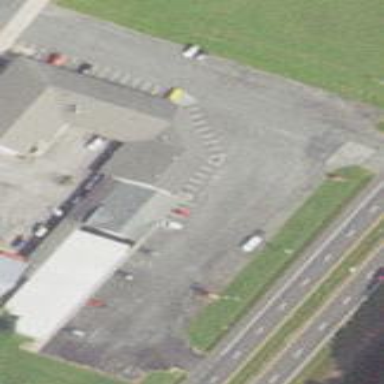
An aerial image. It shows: Parking area with asphalt surface.